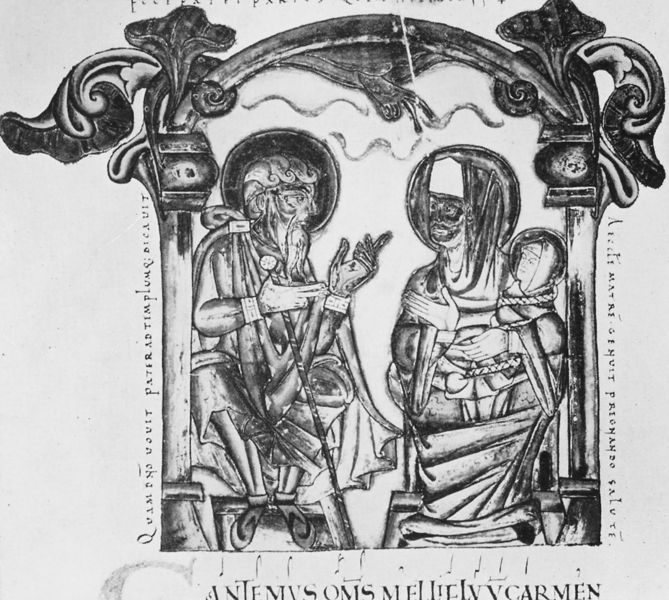
Titel: Caligula A. XIV
Institution: London, British Library
Schlagwörter: blätter, hand, mann, weiß, sitzen, finger, frau, schwarz, säulen, wolke, gespräch, haube, bart, falten, bild, hände, kirche, schnur, kind, mutter, füße, schrift, wellen, bogen, stab, baby, thron, detail, druck, schwarzweiss, nonne, heiligenschein, jesus, mittelalter, maria, kupferstich, hirte, josef, neugeborenes, buchillustration, glorie, carmen, babby, antemus, oms